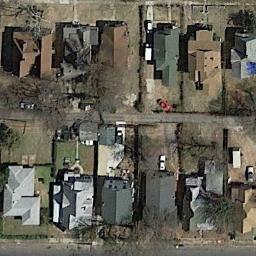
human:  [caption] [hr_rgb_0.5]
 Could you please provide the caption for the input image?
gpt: A lot of buildings are in medium residential area .

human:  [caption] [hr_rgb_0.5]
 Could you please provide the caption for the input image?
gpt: The medium residential area has some neatly arranged houses and trees and a road goes through the medium residential area .

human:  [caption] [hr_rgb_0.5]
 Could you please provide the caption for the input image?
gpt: The houses in the mid-sized residential area are all red .

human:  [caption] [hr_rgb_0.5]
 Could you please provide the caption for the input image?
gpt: The medium residential is on the bare land next to the road .

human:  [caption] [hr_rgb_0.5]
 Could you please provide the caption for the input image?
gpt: There are some buildings and withered trees on the medium residential area .